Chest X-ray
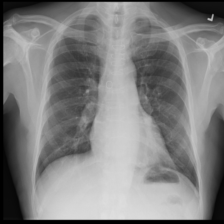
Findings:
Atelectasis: negative
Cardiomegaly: negative
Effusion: negative
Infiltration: negative
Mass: negative
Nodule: negative
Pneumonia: negative
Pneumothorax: negative
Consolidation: negative
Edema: negative
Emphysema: negative
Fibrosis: negative
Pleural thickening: negative
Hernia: negative